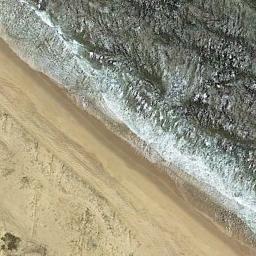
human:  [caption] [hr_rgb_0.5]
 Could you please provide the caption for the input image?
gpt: The beach with khaki sand and the color of the seawater is dark green .

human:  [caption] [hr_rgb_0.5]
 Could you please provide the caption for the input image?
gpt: There is a clear coastline between the beach and the dark blue water .

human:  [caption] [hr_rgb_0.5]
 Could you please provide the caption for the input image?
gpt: The sea was rough by the beach .

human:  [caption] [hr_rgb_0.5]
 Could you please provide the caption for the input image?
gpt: Earthy sandy beach and brown mixed with white sea .

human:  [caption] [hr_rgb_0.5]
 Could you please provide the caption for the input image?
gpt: There are water marks on the beach .